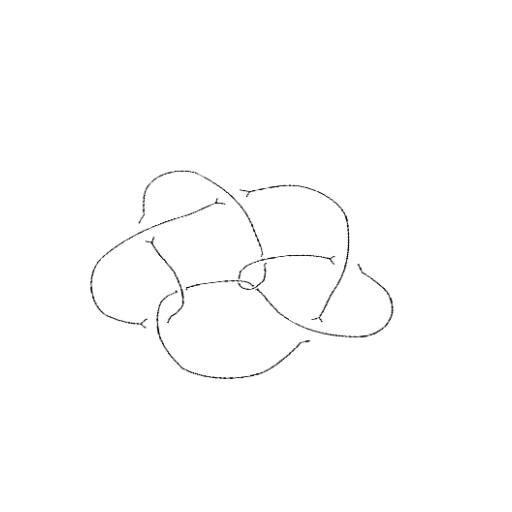
Crossing number: 9